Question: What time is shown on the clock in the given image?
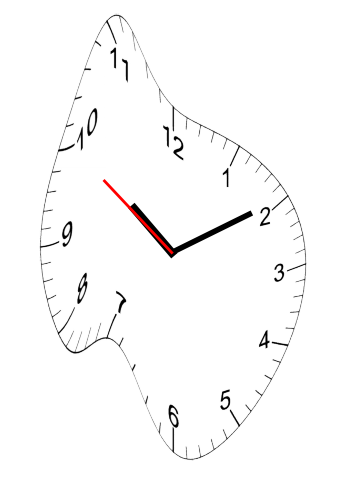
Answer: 10:09:50